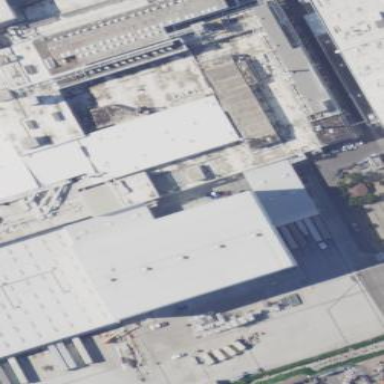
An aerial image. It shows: Building part with flat roof.